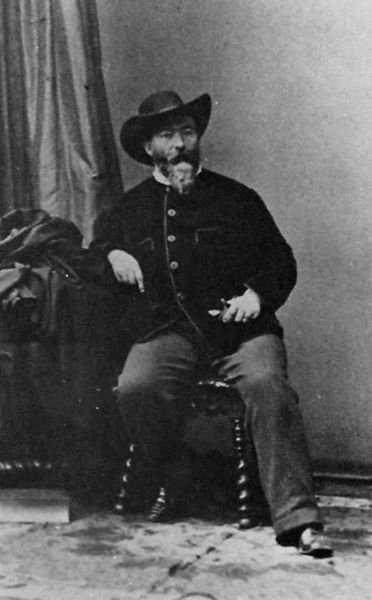
Titel: Alphonse Karr
Künstler: Andrè Adolphe Eugené Disdéri
Standort: Paris
Institution: Bibliothèque Nationale.
Schlagwörter: hand, mann, schatten, wasser, weiß, cezanne, sitzen, finger, grau, hintergrund, holz, hut, licht, mund, nase, schwarz, stuhl, tisch, blick, tuch, teppich, alt, bart, hose, jacke, wand, augen, band, falten, gesicht, kragen, vollbart, bildnis, hände, portrait, porträt, vorhang, busch, boden, mantel, pose, sitzend, stoff, decke, knopf, beine, fell, bein, haltung, schuhe, gardine, pfeife, atelier, teppichboden, zeigen, knöpfe, knopfleiste, hutkrempe, krempe, foto, fotografie, fussboden, schwarz weiß, künstler, uniform, brille, soldat, tasche, schuh, photo, tracht, wams, makart, vorhand, fotographie, gedrechselt, studio, mittig, cowboy, cool, porträtfoto, gedrechstelt, hemingway, markart